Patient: sex M, age 36
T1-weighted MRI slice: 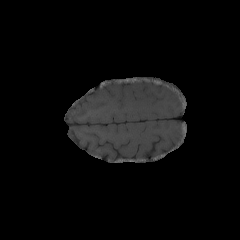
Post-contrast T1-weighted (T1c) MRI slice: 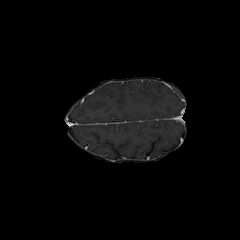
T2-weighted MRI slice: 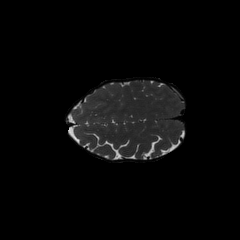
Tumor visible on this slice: no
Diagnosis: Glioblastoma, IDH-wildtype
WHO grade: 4